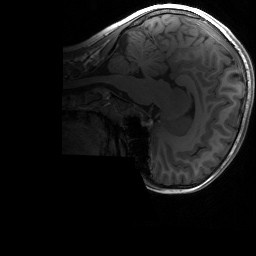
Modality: T1w
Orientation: sagittal
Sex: male
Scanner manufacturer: siemens
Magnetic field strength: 3 T
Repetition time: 1.9 s
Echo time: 0.00243 s